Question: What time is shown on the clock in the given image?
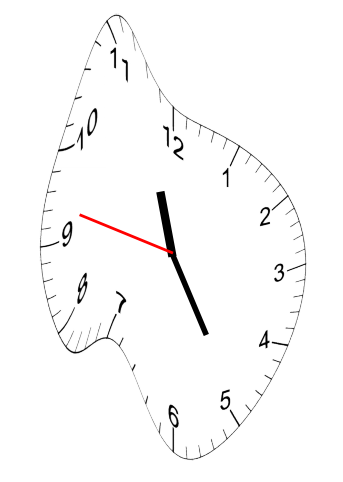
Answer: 11:24:47